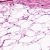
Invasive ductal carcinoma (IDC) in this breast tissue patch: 0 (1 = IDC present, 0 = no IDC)